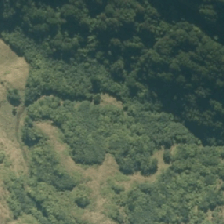
Land cover: broadleaved_indigenous_hardwood